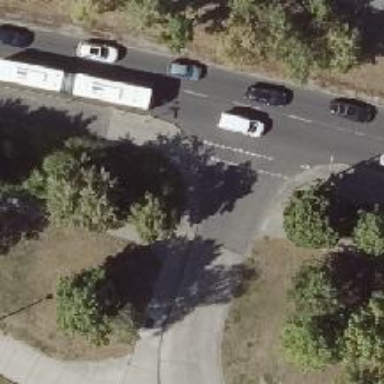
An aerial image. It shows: Road with "give way" sign.